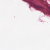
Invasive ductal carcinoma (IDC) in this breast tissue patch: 0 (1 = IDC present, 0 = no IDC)